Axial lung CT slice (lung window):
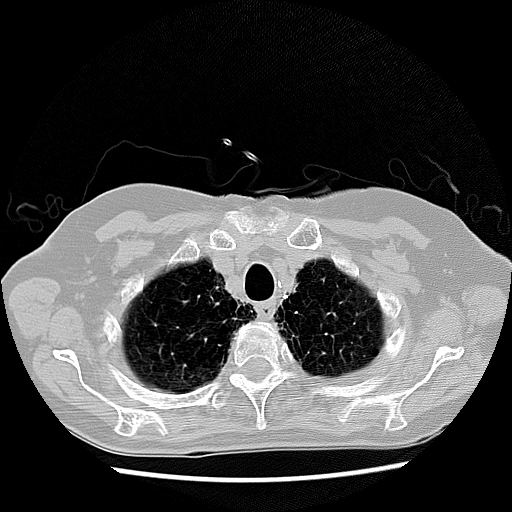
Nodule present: no